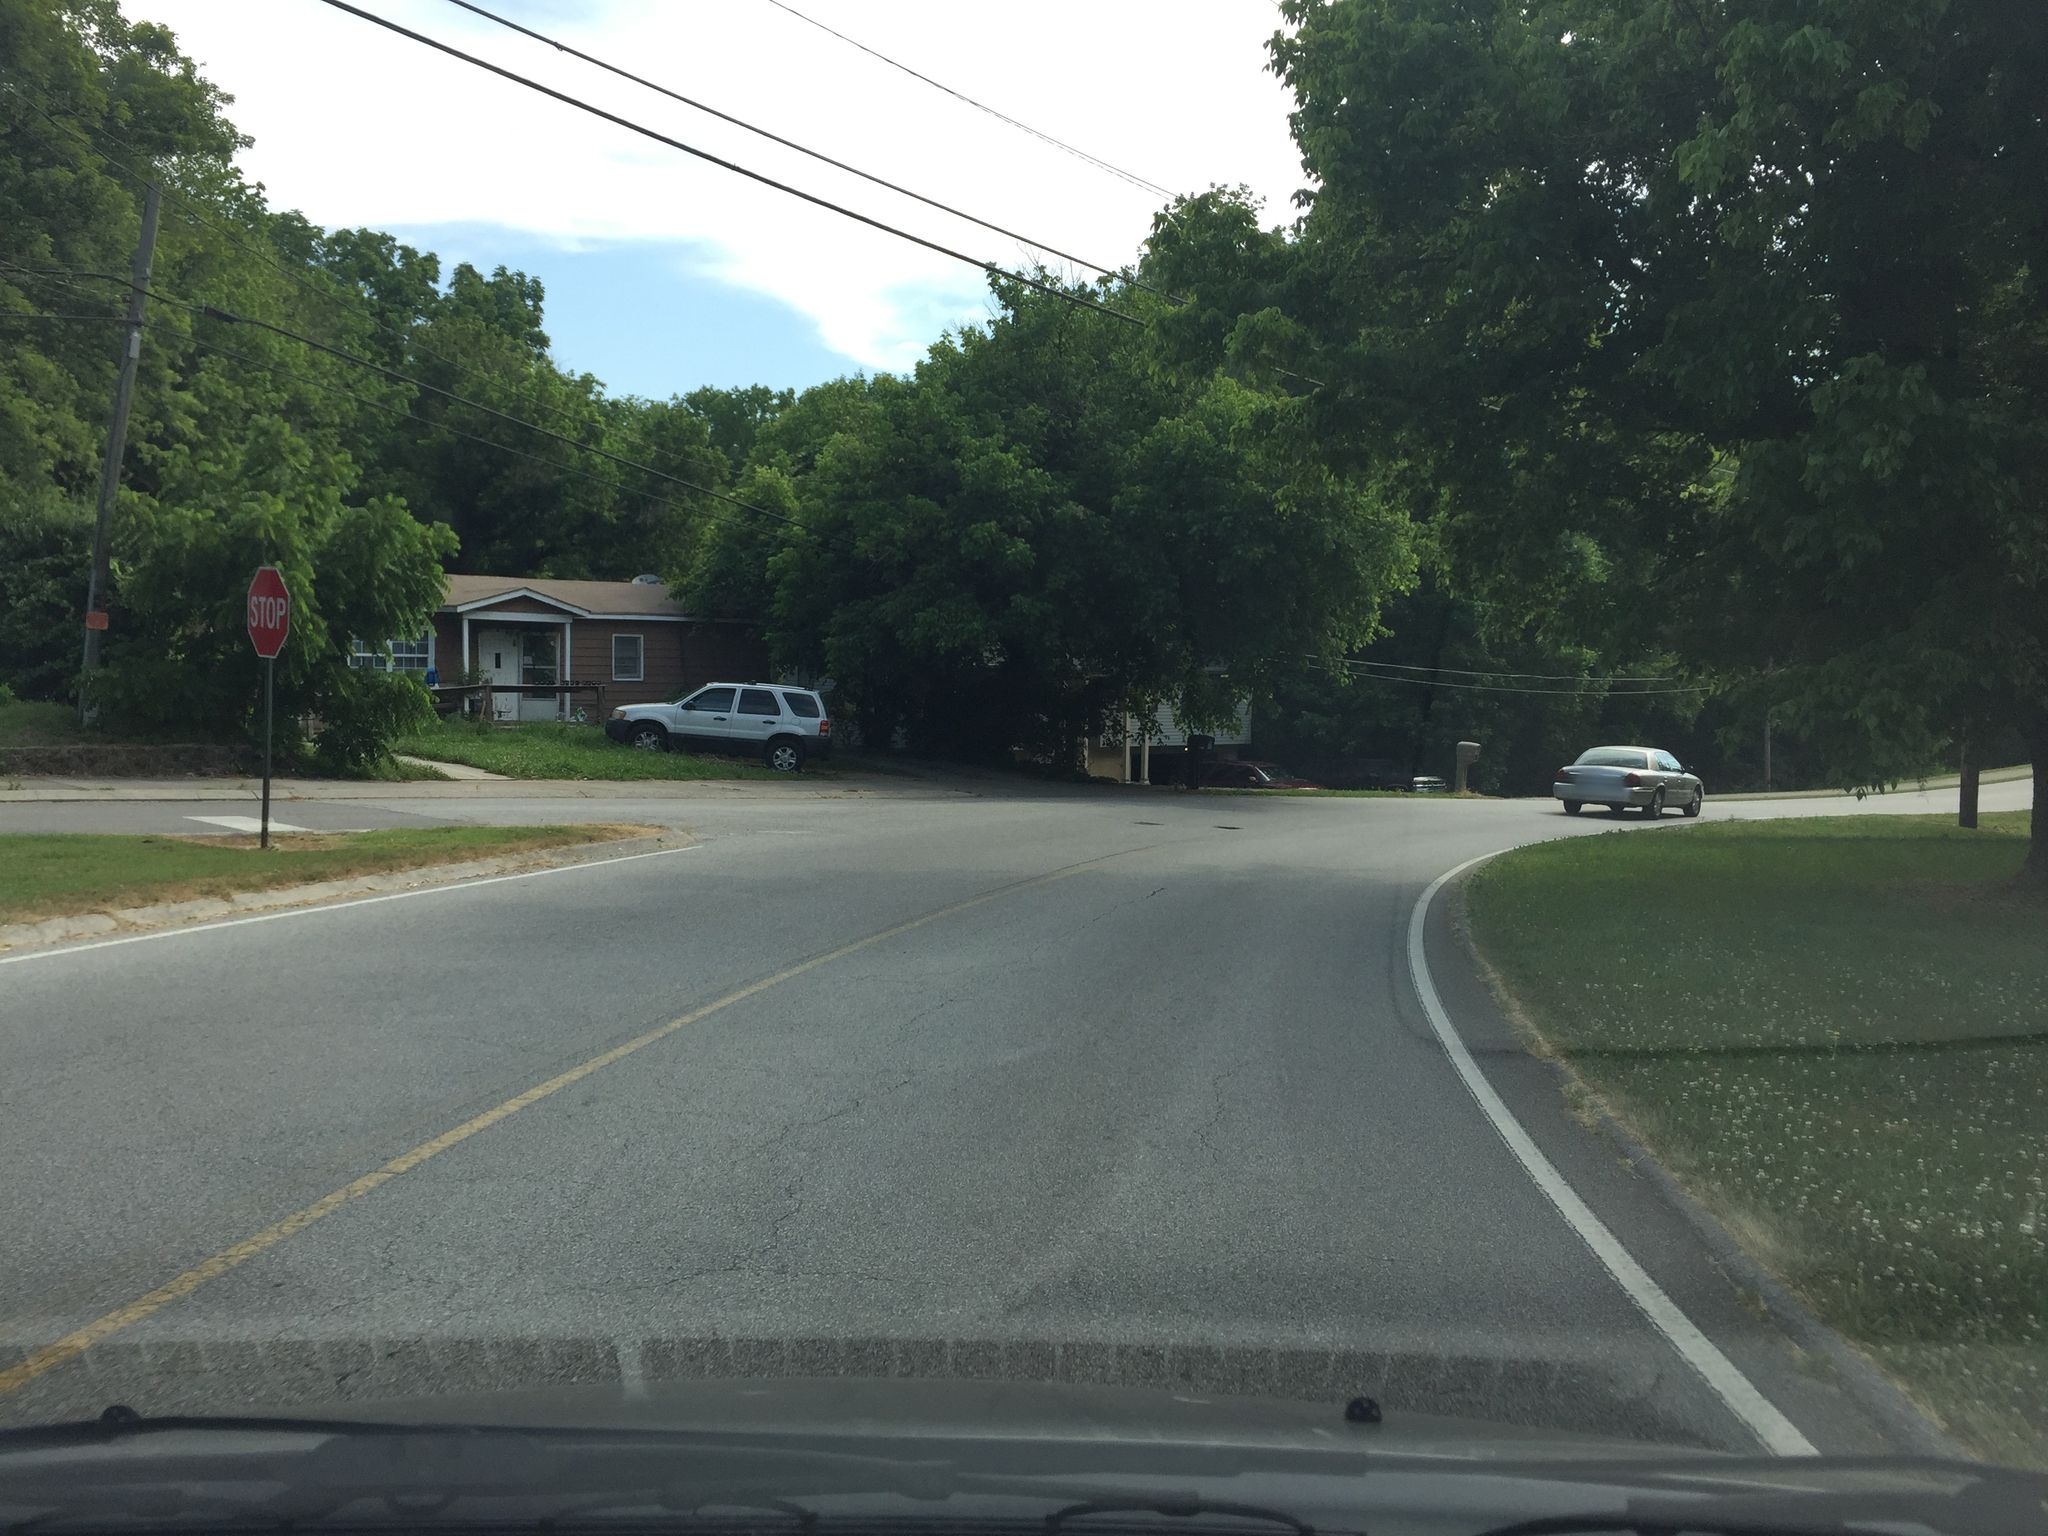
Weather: cloudy
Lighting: day
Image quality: good
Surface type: driving surface
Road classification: service, tertiary
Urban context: low density rural
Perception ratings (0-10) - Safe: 3.7, Lively: 4.17, Beautiful: 6.25, Boring: 3.5, Depressing: 4.69, Wealthy: 5.24